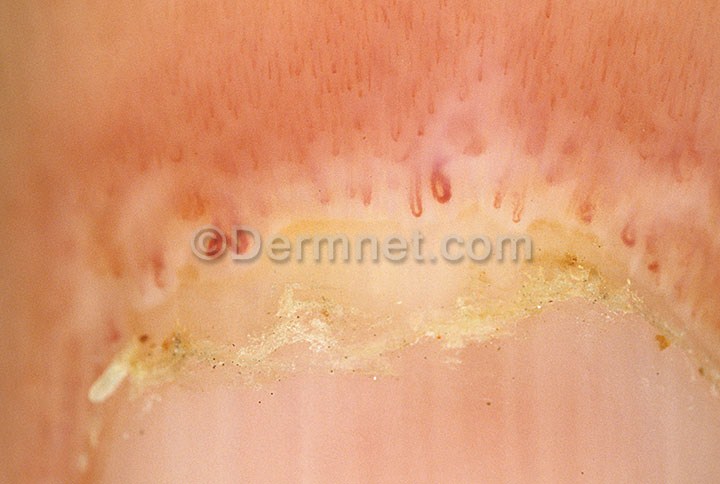
Disease: Lupus and other Connective Tissue diseases